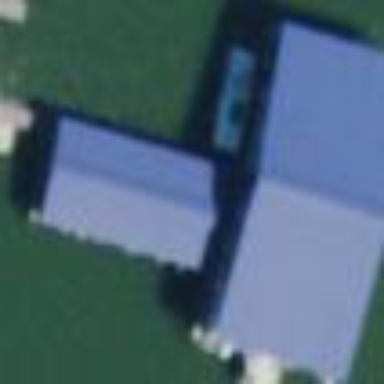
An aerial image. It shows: Boathouse.